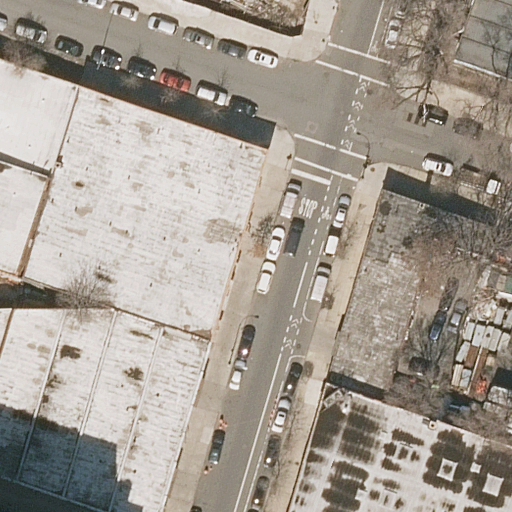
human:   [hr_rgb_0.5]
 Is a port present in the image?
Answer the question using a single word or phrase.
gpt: no

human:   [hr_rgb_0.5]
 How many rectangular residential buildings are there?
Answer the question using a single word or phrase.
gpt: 6

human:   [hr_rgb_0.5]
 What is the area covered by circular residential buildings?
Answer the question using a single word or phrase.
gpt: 0m2

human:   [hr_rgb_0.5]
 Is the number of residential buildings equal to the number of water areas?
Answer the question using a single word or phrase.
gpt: no

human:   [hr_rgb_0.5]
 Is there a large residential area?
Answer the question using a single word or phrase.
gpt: no

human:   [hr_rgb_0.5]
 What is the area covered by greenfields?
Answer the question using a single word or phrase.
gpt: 0m2

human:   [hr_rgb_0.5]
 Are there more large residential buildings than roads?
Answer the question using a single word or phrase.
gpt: yes

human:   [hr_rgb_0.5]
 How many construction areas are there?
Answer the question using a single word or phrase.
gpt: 0

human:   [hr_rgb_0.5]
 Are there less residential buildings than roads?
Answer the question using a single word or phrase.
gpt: no

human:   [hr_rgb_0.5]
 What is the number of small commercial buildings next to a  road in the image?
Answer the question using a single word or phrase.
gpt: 0

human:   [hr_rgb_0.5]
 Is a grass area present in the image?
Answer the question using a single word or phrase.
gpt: no

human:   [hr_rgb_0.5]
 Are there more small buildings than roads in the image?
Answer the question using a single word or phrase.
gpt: no

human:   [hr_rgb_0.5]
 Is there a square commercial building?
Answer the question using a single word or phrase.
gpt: no

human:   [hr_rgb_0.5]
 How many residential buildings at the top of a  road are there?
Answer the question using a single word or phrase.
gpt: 1

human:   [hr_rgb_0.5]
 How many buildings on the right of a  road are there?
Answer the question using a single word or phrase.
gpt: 3

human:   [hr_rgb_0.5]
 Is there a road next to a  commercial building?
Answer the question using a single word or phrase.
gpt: no

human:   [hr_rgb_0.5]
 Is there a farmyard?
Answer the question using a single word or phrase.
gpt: no

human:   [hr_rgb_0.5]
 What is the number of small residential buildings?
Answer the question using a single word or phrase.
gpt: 1

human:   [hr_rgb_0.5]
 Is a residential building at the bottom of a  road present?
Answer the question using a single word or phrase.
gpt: yes

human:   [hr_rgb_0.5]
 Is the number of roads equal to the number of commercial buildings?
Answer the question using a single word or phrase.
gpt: no

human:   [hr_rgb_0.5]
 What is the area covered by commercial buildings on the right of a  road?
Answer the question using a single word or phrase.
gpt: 0m2

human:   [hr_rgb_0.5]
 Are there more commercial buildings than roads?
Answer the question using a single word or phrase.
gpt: no

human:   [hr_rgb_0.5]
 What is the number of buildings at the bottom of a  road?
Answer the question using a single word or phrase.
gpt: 4

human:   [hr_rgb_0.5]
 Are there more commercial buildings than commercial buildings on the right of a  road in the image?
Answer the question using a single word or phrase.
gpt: no

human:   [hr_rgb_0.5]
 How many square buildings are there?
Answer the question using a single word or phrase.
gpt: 0

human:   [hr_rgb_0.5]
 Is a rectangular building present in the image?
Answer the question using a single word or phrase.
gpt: yes

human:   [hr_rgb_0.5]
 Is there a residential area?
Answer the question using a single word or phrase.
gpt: no

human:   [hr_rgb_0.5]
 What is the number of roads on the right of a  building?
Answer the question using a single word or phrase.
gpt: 2

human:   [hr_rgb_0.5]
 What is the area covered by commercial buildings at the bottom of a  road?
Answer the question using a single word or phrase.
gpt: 0m2

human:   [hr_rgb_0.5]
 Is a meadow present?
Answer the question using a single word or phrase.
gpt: no

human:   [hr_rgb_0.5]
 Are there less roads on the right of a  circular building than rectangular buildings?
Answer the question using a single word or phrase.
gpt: yes

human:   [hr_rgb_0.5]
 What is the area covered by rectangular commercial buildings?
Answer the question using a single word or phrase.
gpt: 0m2

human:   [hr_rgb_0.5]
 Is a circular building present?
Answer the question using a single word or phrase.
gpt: no

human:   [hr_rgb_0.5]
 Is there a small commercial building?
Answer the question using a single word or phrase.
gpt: no

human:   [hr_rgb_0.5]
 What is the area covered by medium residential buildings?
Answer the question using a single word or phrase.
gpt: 301m2

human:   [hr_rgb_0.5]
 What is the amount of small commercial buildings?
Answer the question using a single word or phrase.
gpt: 0